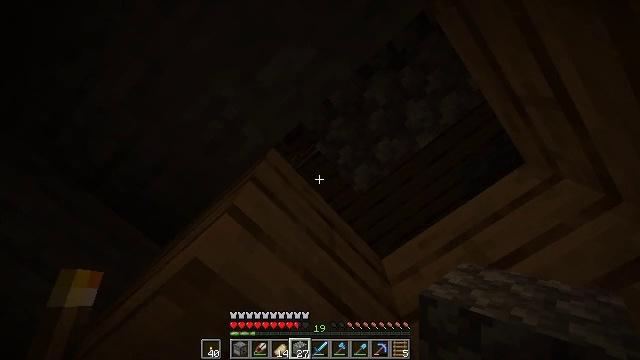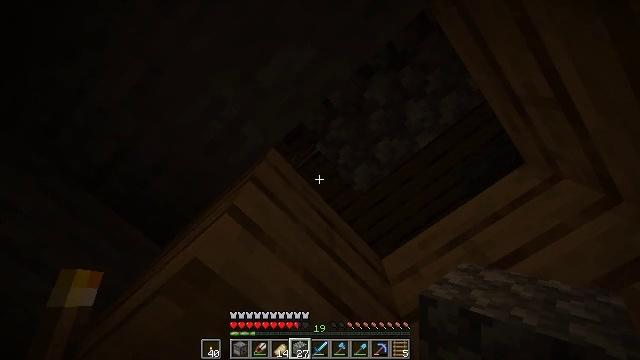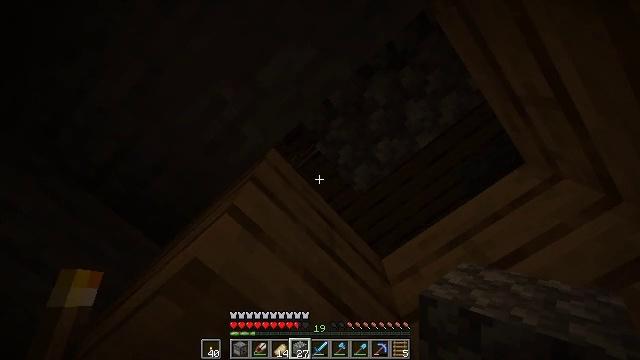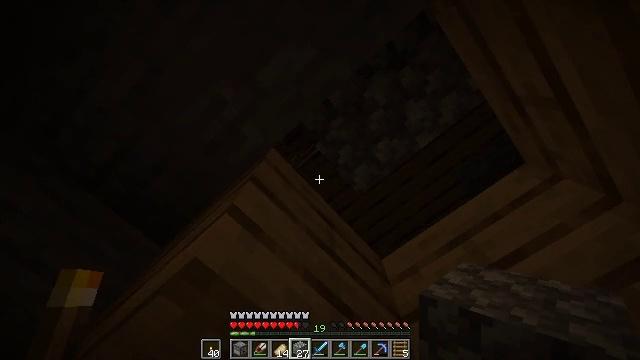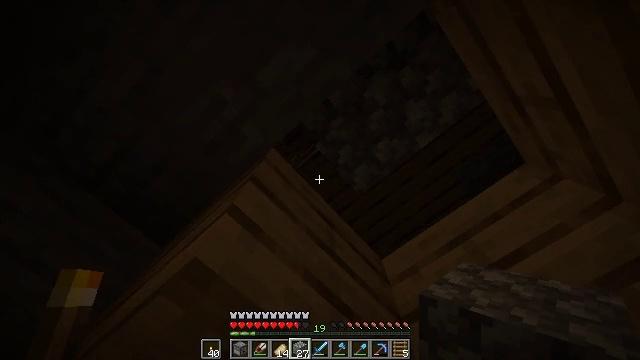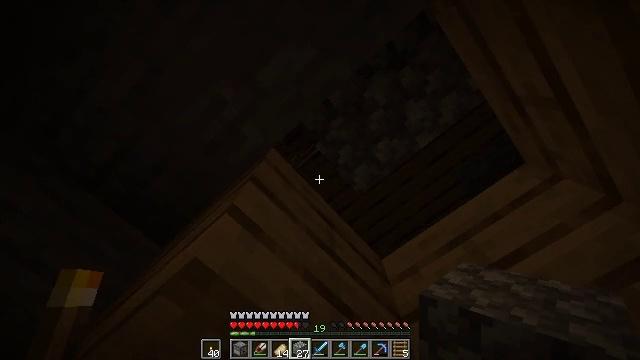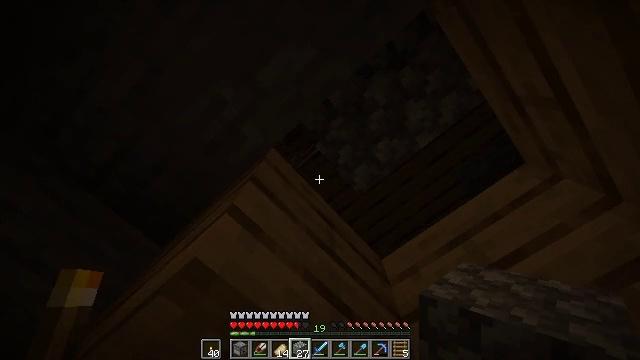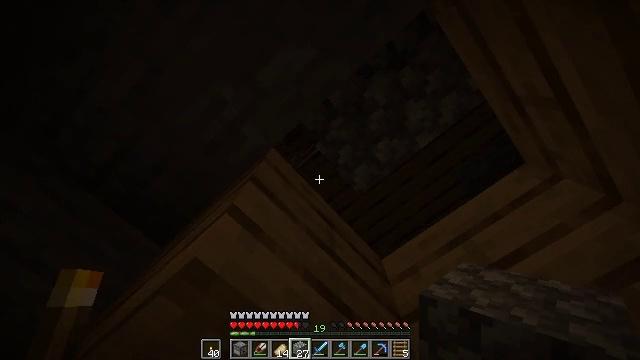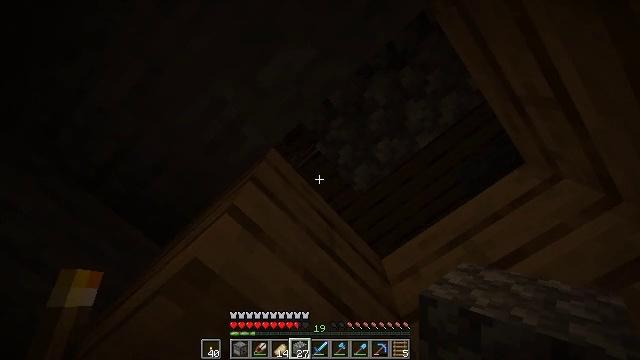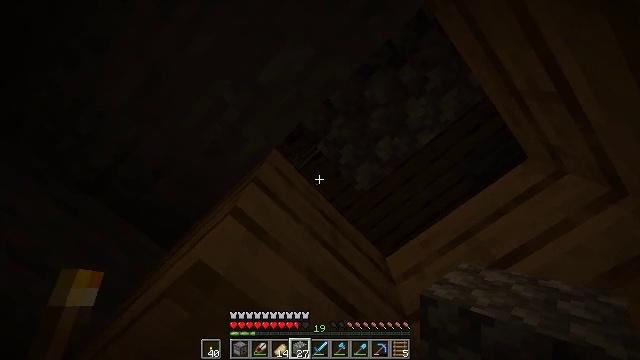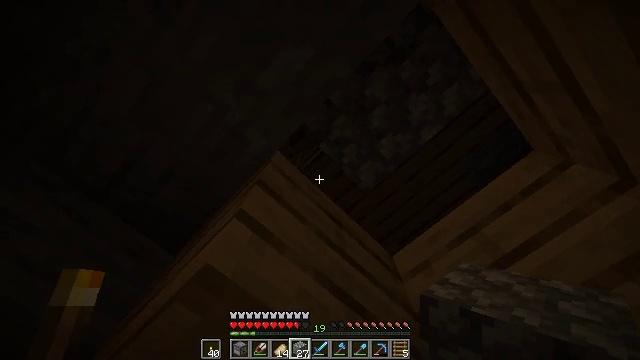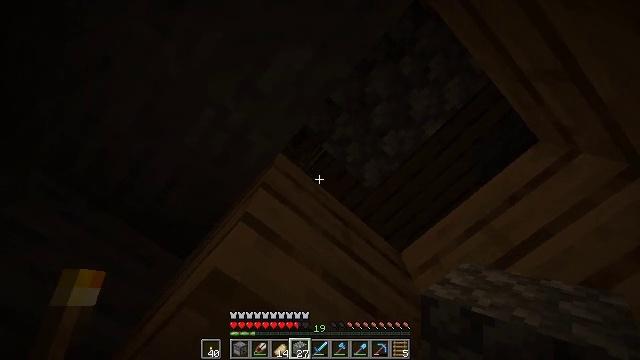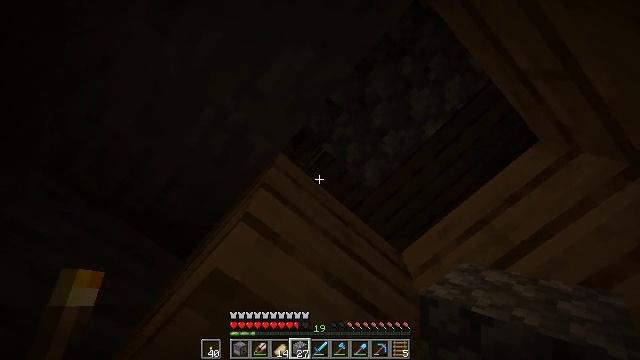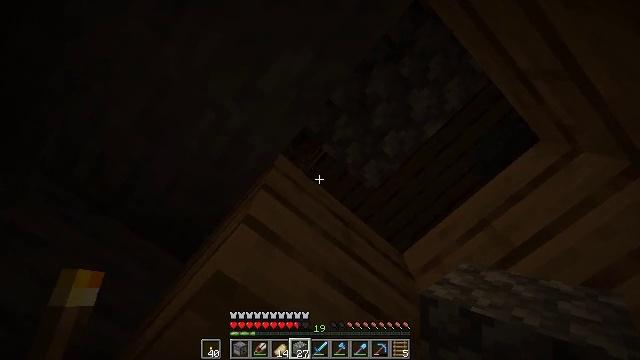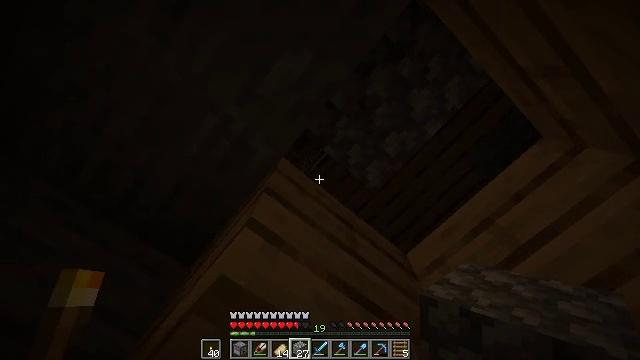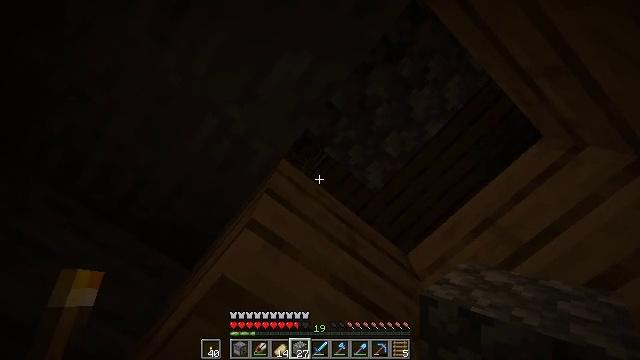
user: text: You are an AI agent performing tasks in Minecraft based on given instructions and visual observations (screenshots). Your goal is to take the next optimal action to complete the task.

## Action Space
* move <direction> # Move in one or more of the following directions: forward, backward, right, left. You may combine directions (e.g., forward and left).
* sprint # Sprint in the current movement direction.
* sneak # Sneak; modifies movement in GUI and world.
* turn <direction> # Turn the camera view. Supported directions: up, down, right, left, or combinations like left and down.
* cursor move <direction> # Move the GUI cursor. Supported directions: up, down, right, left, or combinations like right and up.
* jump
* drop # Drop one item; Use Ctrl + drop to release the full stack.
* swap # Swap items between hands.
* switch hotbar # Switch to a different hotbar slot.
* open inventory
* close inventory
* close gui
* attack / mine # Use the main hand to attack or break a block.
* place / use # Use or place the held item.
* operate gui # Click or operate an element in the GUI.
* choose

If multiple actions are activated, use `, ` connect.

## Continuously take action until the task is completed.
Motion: motion action
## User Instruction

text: Mine the oak fence from the structure.
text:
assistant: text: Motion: use / place
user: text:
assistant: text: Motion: use / place
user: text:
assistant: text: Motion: no_op
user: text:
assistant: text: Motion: no_op
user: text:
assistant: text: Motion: no_op
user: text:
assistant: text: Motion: no_op
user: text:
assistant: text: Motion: no_op
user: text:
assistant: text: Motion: no_op
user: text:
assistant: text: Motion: turn left
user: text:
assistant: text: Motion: turn left
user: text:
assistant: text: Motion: turn left
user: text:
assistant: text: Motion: no_op
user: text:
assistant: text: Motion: no_op
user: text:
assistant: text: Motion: turn left
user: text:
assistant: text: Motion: no_op
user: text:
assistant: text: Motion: no_op
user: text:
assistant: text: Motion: no_op
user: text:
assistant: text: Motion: no_op
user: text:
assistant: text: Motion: no_op
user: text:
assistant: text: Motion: no_op
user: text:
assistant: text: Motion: no_op
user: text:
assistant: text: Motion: no_op
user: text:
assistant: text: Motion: no_op
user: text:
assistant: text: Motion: turn left
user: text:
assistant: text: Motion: no_op
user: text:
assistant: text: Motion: no_op
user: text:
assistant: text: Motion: no_op
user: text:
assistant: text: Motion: no_op
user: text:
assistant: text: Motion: no_op
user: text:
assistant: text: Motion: no_op